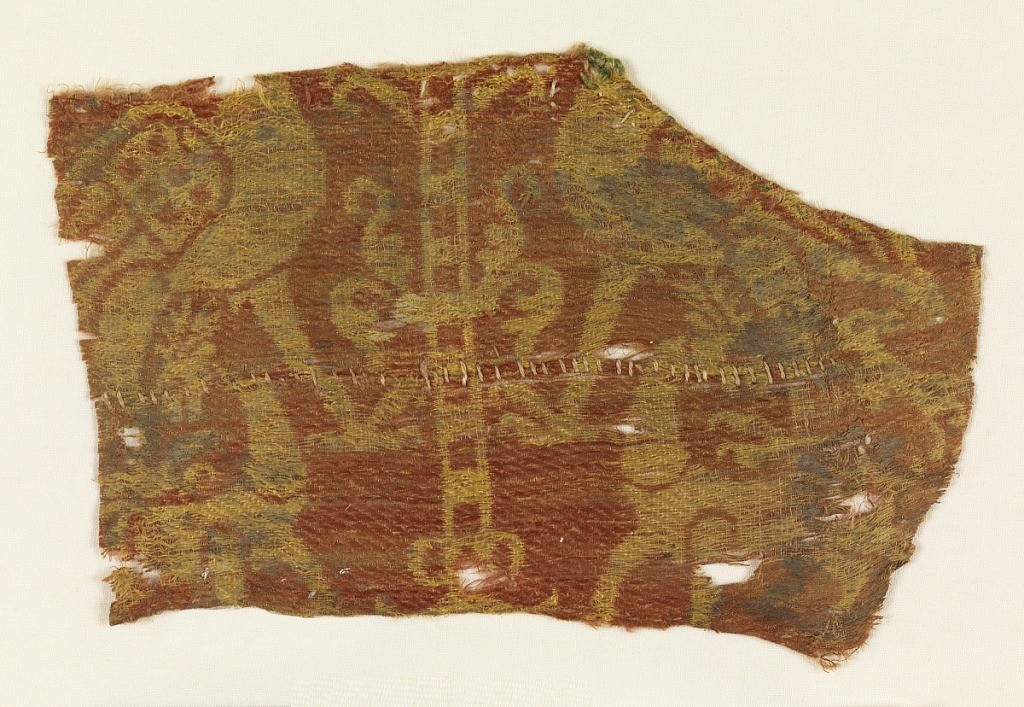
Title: Fragment
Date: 13th century
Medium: silk Technique: complementary weft 3/1 twill
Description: Confronted birds and gazelles in yellow and red.